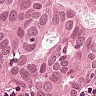
Metastatic tissue present: yes